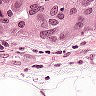
Metastatic tissue present: yes